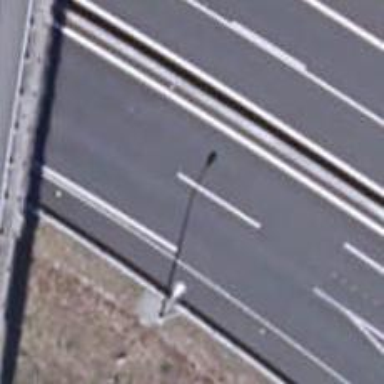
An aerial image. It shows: Motorway junction.